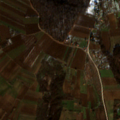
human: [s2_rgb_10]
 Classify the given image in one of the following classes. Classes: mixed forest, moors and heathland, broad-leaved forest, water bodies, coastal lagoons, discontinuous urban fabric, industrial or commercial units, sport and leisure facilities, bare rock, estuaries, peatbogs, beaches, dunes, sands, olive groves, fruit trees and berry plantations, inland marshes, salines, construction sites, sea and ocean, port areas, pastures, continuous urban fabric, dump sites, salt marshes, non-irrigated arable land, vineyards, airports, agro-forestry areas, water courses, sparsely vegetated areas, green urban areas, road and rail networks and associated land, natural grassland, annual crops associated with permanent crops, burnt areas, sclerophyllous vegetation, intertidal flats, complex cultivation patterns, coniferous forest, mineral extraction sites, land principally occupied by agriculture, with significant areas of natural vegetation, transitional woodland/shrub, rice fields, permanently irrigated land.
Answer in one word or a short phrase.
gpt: non-irrigated arable land, complex cultivation patterns, land principally occupied by agriculture, with significant areas of natural vegetation, broad-leaved forest